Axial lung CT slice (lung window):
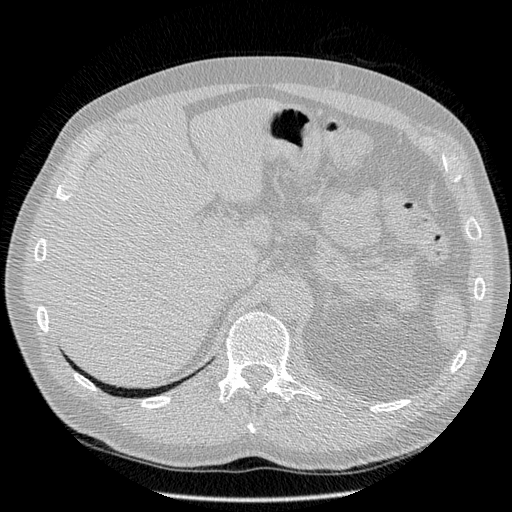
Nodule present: no